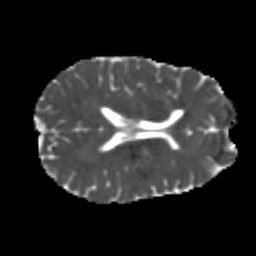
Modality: MD
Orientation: axial
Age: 24
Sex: male
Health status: healthy
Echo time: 0.074 s